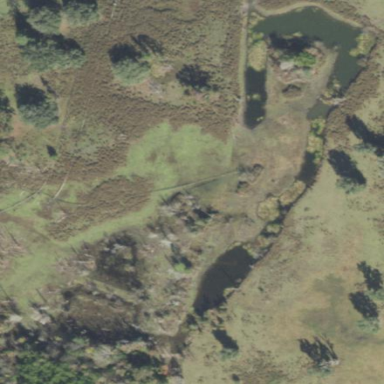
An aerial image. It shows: Marshy wetland area.